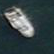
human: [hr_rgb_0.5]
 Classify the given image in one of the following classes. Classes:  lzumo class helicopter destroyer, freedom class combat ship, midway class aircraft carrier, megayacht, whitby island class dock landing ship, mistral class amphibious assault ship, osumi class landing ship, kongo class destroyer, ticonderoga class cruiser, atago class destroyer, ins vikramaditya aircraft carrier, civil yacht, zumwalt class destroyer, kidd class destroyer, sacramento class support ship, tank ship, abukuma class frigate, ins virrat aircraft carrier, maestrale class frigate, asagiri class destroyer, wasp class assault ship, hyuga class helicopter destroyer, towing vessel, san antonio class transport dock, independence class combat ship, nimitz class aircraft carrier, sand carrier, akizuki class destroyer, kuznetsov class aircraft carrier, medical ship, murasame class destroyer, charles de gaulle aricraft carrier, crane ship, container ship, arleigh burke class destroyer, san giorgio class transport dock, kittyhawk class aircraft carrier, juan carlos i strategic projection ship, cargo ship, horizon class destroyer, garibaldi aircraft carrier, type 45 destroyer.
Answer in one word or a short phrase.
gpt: Civil yacht